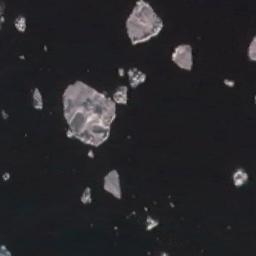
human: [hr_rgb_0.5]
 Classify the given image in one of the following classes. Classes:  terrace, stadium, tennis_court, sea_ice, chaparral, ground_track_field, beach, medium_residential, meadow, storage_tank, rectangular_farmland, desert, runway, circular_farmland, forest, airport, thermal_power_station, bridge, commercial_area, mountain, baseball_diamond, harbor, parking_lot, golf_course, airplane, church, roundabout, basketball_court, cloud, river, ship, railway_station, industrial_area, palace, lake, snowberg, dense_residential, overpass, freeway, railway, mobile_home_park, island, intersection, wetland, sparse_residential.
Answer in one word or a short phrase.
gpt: sea_ice